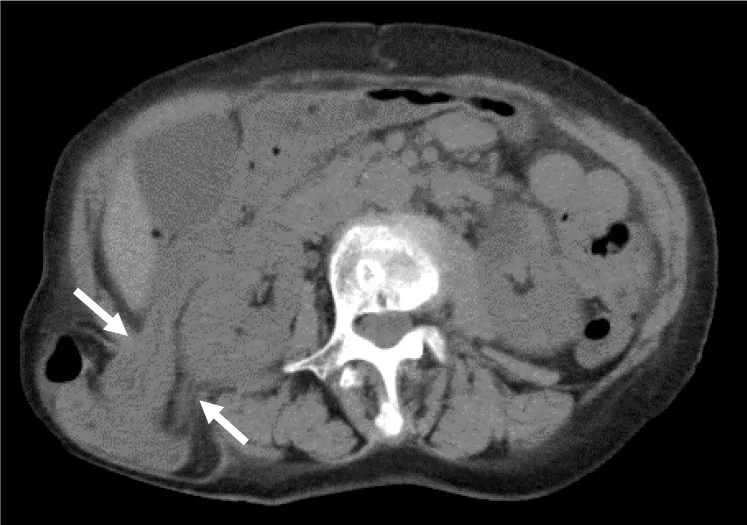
Physical and radiologic images of the right superior lumber hernia. (b) Computed tomography imaging showing right superior lumbar hernia. (b) Herniation in the right superior lumbar space. The hernia is assumed to contain the ascending colon (arrowheads).
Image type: radiology (ct)